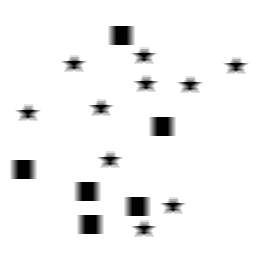
Squares: 6
Triangles: 0
Stars: 10
Total shapes: 16